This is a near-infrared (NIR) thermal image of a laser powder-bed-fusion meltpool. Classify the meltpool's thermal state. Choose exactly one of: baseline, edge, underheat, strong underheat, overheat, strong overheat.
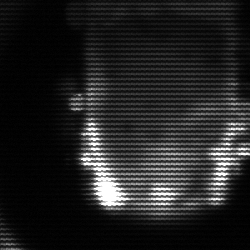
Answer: baseline